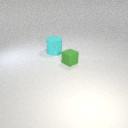
small green rubber cube in front of large cyan rubber cylinder